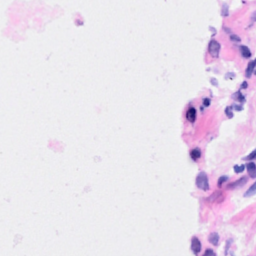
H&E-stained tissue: Breast